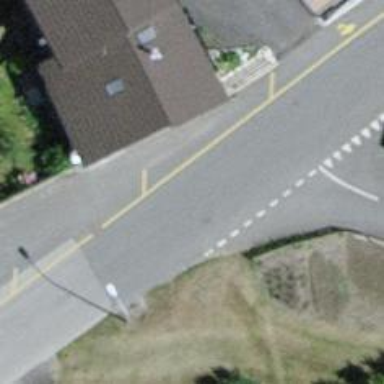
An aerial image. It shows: Bus stop along the road.